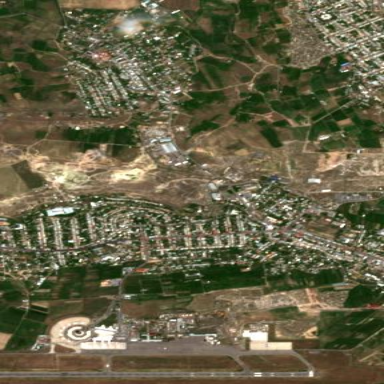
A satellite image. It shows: Residential area located within village.